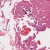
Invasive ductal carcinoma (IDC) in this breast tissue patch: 0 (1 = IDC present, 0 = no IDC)